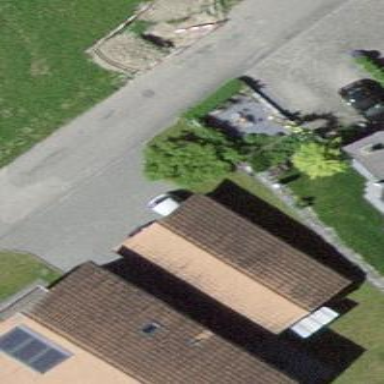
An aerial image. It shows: View of roof of building.